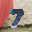
Label: 7